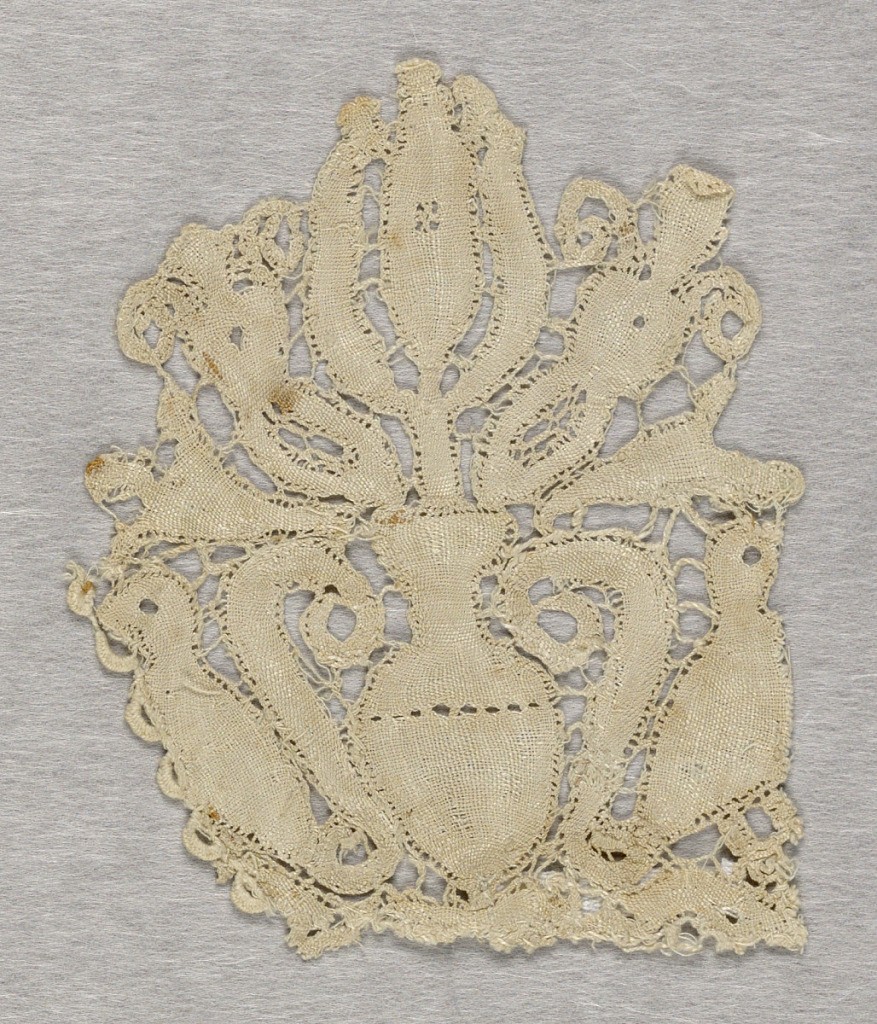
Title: Fragment
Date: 17th century
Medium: Technique: bobbin lace, discontinuous tape
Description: Fragment with vases of flowers forming tabs.